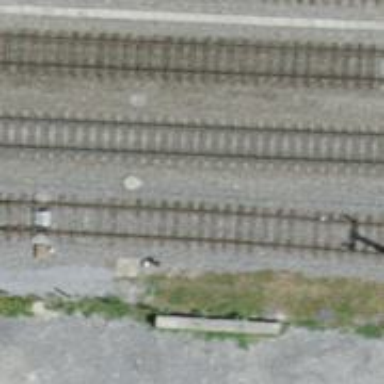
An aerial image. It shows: Single railway track with electrified contact line.